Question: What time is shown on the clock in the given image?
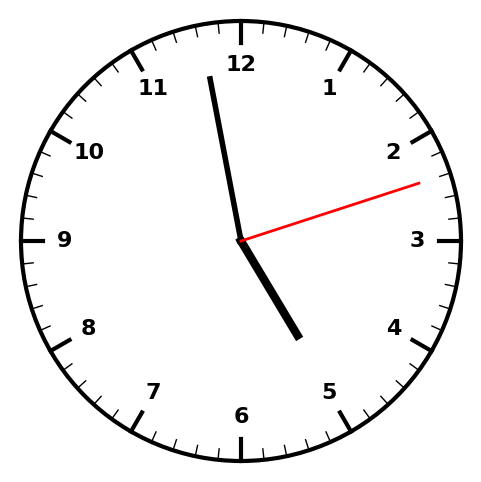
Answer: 04:58:12